Question: What are the four emergency categories?
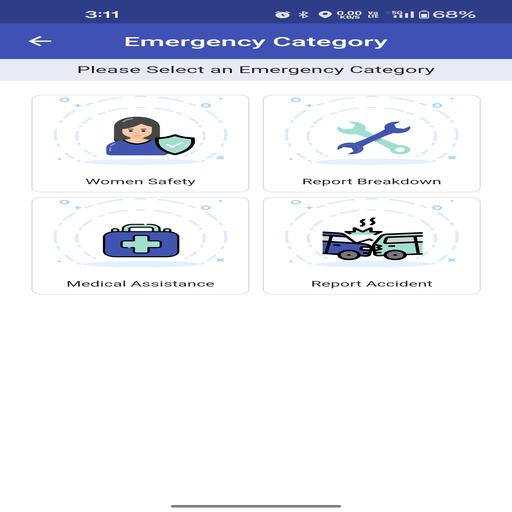
Answer: Women Safety, Report Breakdown, Medical Assistance, Report Accident